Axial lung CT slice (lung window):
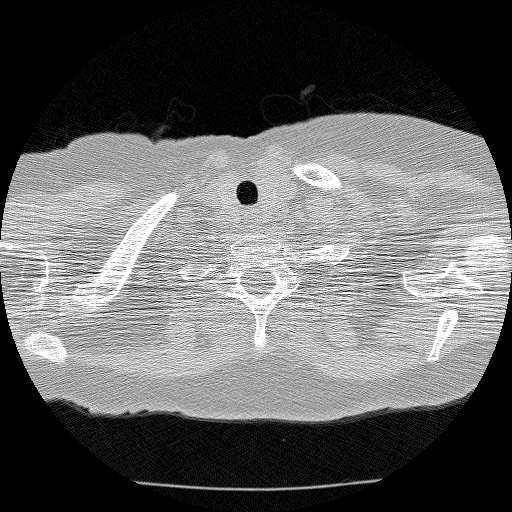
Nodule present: no